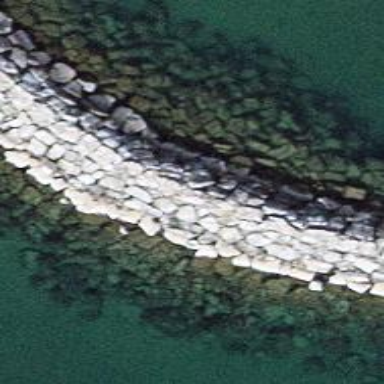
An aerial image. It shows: Breakwater structure.